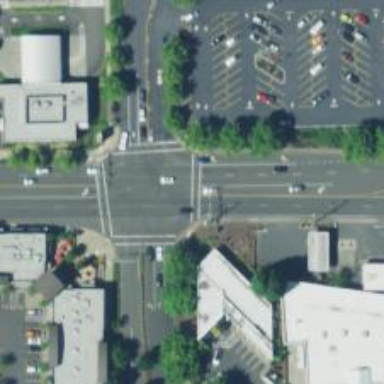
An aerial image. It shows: Crossing road.